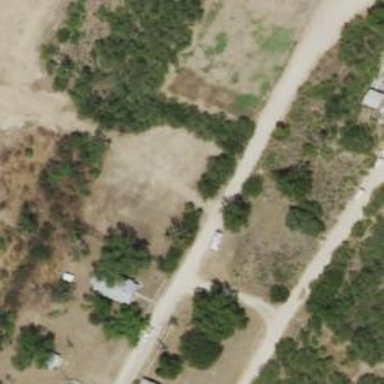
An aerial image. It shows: Driveway.